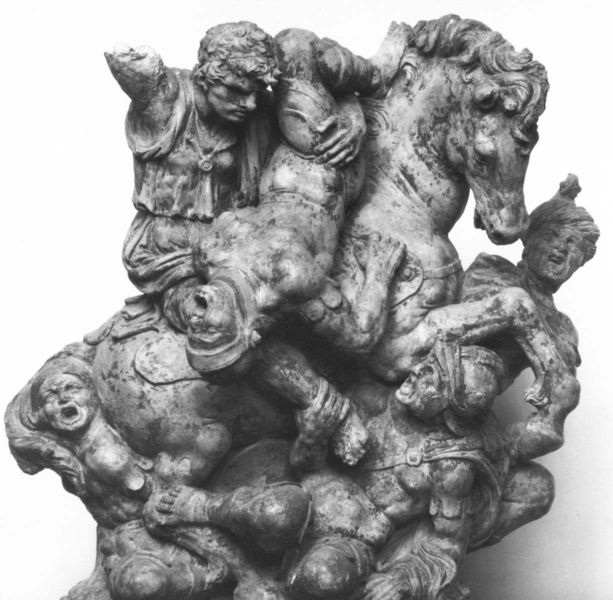
Titel: Reiterkampf
Künstler: Giovan Francesco Rustici
Institution: Florenz, Bargello
Schlagwörter: hand, kampf, mann, nackt, weiß, menschen, männer, schwarz, arm, stein, hände, locken, pferd, reiter, keramik, statue, krieg, soldaten, muskeln, fuss, uniform, soldat, helm, rüstung, sandale, antik, leid, leiden, schmerz, schreien, verschlungen, turban, drama, antikisch, schreie, slulptur, schlachtfeld krüppel schreie